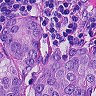
Metastatic tissue present: yes